Question: I have a WPF application, wherein I draw rectangles in a canvas.I need to add a functionality in which when i draw a rectangle if there is a rectangle next to it (for eg: suppose first rectangle x coordinate is 236 and second rectangle coordinate is 235) i need to snap the second rectangle x coordinate to 236 as shown in the image.

The snap would be done only if the distance difference is 10.
I have written the following code to do this.
'''
private void Canvas_MouseDown(object sender, MouseButtonEventArgs e)
{
startPos = e.GetPosition(Canvas);
System.Windows.Point curPosition = e.GetPosition(SectionCanvas);
rect = new System.Windows.Shapes.Rectangle
{
Stroke = brushColor,
StrokeDashArray = new DoubleCollection { 2, 2 },
Tag = "rectangle"
};
Canvas.SetLeft(rect, startPos.X);
Canvas.SetTop(rect, startPos.X);
SectionCanvas.Children.Add(rect);
}
private void Canvas_MouseMove(object sender, MouseEventArgs e)
{
currentPos = e.GetPosition(SectionCanvas);
var x = Math.Min(currentPos.X, startPos.X);
var y = Math.Min(currentPos.Y, startPos.Y);
var w = Math.Max(currentPos.X, startPos.X) - x;
var h = Math.Max(currentPos.Y, startPos.Y) - y;
rect.Width = w;
rect.Height = h;
Canvas.SetLeft(rect, x);
Canvas.SetTop(rect, y);
}
private void Canvas_MouseUp(object sender, MouseButtonEventArgs e)
{
if(rect == null)
{
MessageBox.Show("Could not capture section, Please try again");
return;
}
endPos = e.GetPosition(SectionCanvas);
IEnumerable<Rect> coordinates = rectCollection.Select(r => new Rect(Canvas.GetLeft(r), Canvas.GetTop(r), r.Width, r.Height));
Rect newCordinates = new Rect(Canvas.GetLeft(rect), Canvas.GetTop(rect), rect.Width, rect.Height);
if (coordinates.Any(c => c.IntersectsWith(newCordinates)))))
{
MessageBox.Show("New Rectangle intersects with existing rectangle");
Canvas.Children.Remove(rect);
return;
}
rectCollection.Add(rect);
rect = null;
foreach(Point p in tempCollection)
{
if((startPos.X <= (p.X + 10) && startPos.X >= (p.X -10)))
{
startPos.X = p.X;
}
if(endPos.X <= (p.X + 10) && endPos.X >= (p.X - 10))
{
var x1 = Math.Max(endPos.X,p.X) - Math.Min(endPos.X, p.X);
var w1 = startPos.X - x1;
endPos.X = p.X;
startPos.X = w1;
}
if ((startPos.Y <= (p.Y + 10) && startPos.Y >= (p.Y - 10)))
{
startPos.Y = p.Y;
}
if (endPos.Y <= (p.Y + 10) && endPos.Y >= (p.Y - 10))
{
var x1 = Math.Max(endPos.Y, p.Y) - Math.Min(endPos.Y, p.Y);
var w1 = startPos.Y - x1;
endPos.Y = p.Y;
}
}
var x = Math.Min(currentPos.X, startPos.X);
var y = Math.Min(currentPos.Y, startPos.Y);
var w = Math.Max(currentPos.X, startPos.X) - x;
var h = Math.Max(currentPos.Y, startPos.Y) - y;
rect.Width = w;
rect.Height = h;
rect.Stroke = Brushes.Coral;
Canvas.SetLeft(rect, x);
Canvas.SetTop(rect, y);
rect = null;
tempCollection.Add(startPos);
tempCollection.Add(endPos);
}
'''
The above code doesnt work when I am changing the endpoints values. While debugging I can see that the end point value changes but the rectangle drawn doesn't change. I am not able to find out what I am doing wrong.
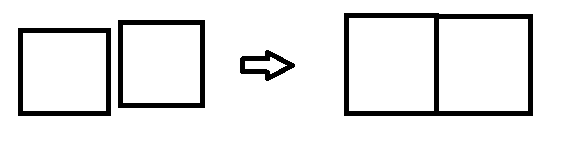
Answer: I figured out the answer which was a dumb mistake from my end.
While calculating the width and height after snapping, I am using currentPos, instead I should use endPos.
'''
var x = Math.Min(endPos.X, startPos.X);
var y = Math.Min(endPos.Y, startPos.Y);
var w = Math.Max(endPos.X, startPos.X) - x;
var h = Math.Max(endPos.Y, startPos.Y) - y;
'''